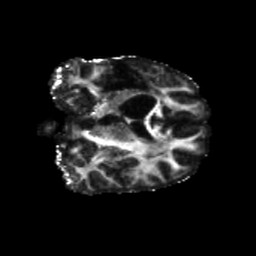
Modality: FA
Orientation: coronal
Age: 42
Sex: male
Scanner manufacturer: siemens
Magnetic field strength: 3 T
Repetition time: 5.47 s
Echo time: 0.0854 s